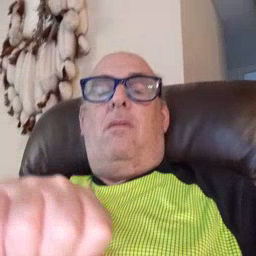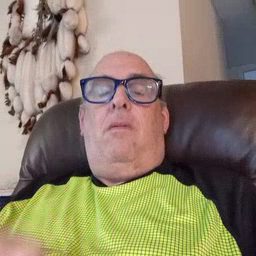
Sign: shoe